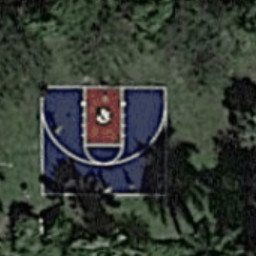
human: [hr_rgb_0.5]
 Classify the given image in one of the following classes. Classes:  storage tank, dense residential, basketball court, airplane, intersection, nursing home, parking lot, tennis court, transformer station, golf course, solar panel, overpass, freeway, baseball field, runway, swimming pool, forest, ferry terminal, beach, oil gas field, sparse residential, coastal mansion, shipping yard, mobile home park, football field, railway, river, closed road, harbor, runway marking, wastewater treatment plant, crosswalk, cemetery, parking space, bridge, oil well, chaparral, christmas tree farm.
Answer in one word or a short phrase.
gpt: basketball court